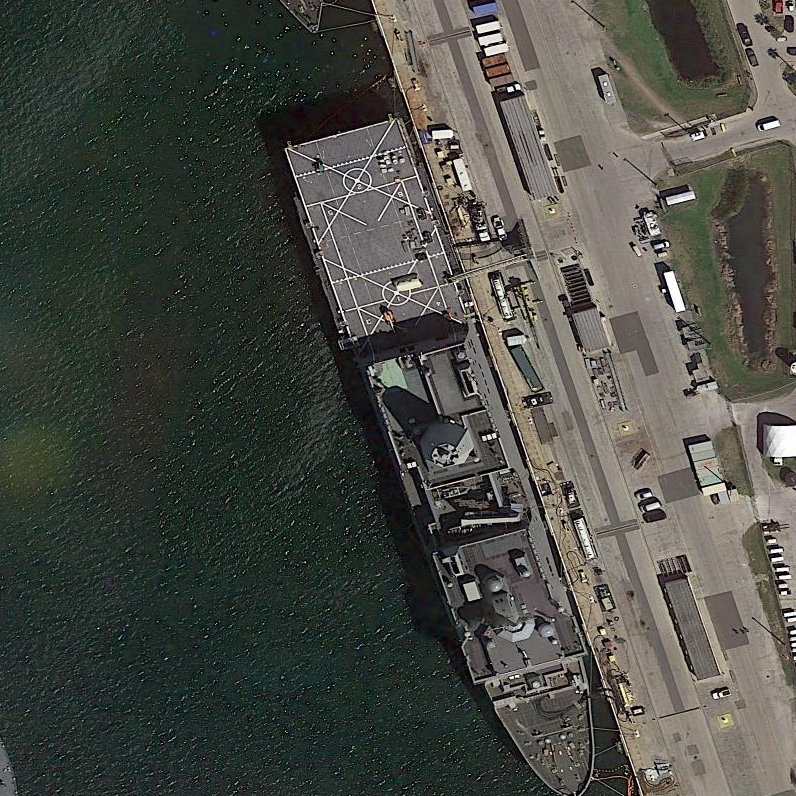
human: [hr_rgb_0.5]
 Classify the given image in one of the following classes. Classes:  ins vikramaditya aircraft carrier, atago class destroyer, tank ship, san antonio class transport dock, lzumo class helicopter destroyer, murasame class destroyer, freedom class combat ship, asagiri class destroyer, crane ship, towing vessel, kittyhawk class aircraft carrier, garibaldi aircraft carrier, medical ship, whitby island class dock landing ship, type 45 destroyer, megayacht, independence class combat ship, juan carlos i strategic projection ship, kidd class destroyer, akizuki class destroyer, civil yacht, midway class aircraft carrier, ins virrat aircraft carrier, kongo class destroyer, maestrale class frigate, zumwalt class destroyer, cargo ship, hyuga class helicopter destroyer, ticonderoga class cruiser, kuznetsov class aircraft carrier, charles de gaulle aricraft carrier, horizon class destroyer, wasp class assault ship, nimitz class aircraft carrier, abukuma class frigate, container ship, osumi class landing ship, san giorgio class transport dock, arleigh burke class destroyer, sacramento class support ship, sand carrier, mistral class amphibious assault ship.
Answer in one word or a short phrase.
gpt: San Antonio class transport dock